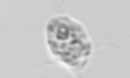
Label: Amoeba